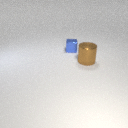
large brown metal cylinder to the right of small blue metal cube